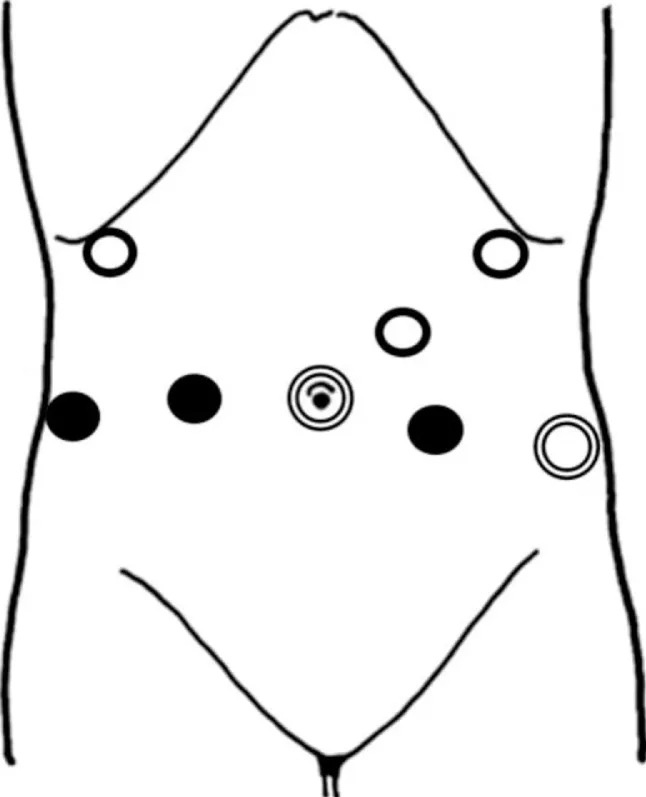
Port arrangement (: 12 mm trocar,. : 8 mm trocar,. : 5 mm trocar). . Surgeons inserted additional two 5 mm trocars on left and right upper abdomen.
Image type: chart (chart)